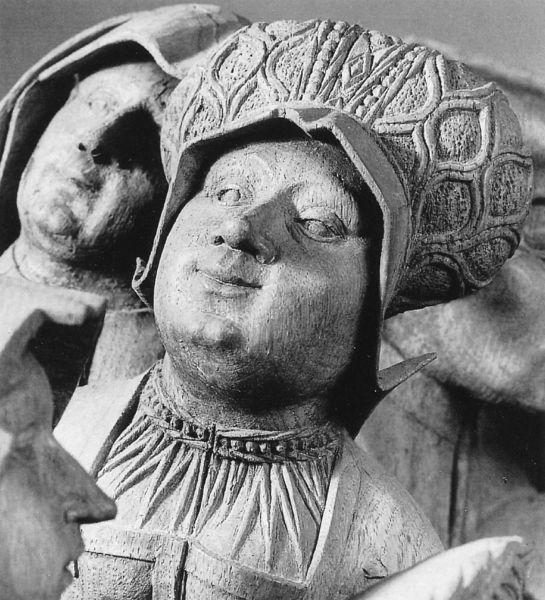
Titel: Frauenkopf aus dem Relief Darstellung im Tempel des Sieben-Schmerzen-Retabels
Künstler: Henrick Douwerman
Standort: Kalkar, Nikolaikirche (EU - D - NRW)
Schlagwörter: kopf, mann, frauen, ausschnitt, brust, frau, grau, holz, hut, kleid, kleider, köpfe, mund, männer, nase, profil, stirn, tuch, haube, muster, hemd, mütze, augen, bluse, falten, faru, gesicht, kragen, stein, hals, kirche, auge, figur, gewand, kinn, lippen, skulptur, statue, lächeln, wangen, position, figuren, dick, nasen, weib, weiber, kopftuch, detail, brauen, plastik, wange, foto, schwarzweiß, tracht, doppelkinn, priester, kin, turban, geschnitzt, kaputze, kapuze, bildhauer, lächlen, geischter, #